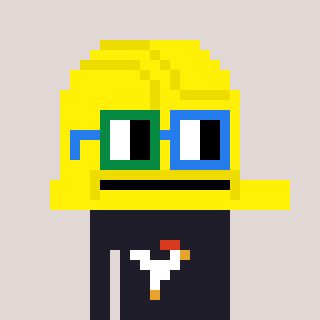
a pixel art character with square green and blue glasses, a construction helmet-shaped head and a grayscale-colored body on a warm background